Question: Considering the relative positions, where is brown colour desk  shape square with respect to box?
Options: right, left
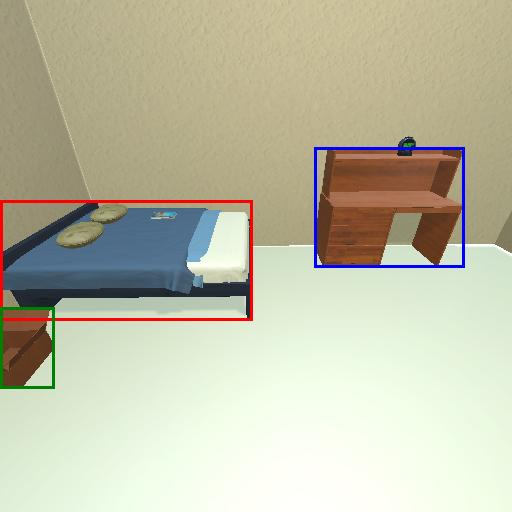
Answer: right